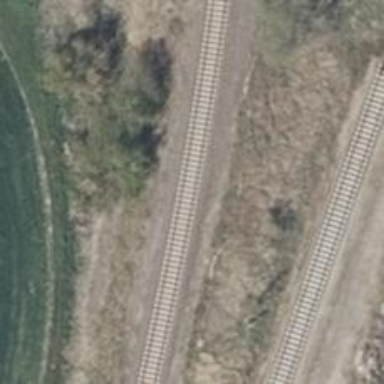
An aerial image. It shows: Abandoned railway.